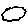
Label: cloud